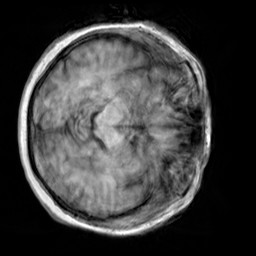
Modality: T1w
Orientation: axial
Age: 60
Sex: female
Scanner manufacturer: siemens
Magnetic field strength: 3 T
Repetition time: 2.3 s
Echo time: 0.00303 s